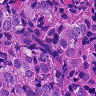
Metastatic tissue present: yes